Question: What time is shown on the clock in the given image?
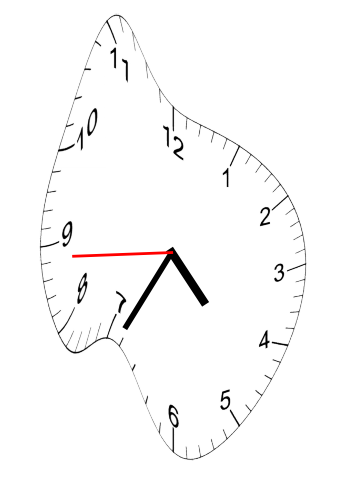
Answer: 04:34:44